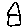
Label: house